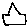
Label: house